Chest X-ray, PA view. Patient: 65 years old, sex M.
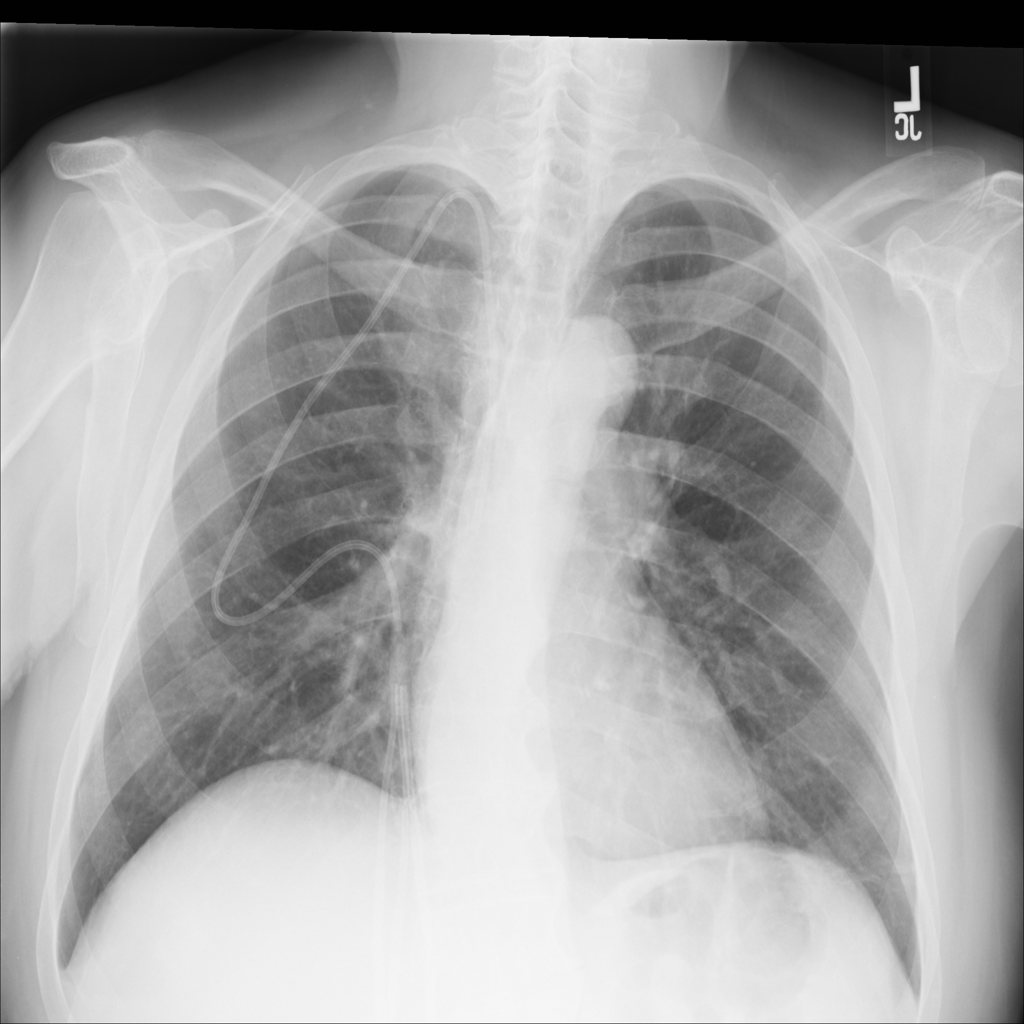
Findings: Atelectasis